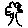
Label: tree